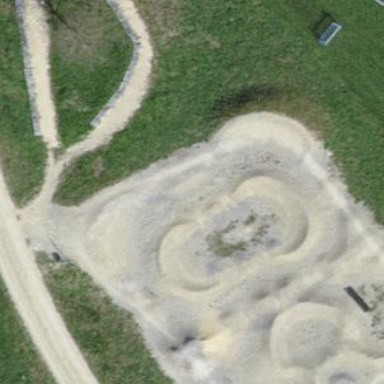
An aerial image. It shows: BMX sports track on pitch.